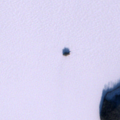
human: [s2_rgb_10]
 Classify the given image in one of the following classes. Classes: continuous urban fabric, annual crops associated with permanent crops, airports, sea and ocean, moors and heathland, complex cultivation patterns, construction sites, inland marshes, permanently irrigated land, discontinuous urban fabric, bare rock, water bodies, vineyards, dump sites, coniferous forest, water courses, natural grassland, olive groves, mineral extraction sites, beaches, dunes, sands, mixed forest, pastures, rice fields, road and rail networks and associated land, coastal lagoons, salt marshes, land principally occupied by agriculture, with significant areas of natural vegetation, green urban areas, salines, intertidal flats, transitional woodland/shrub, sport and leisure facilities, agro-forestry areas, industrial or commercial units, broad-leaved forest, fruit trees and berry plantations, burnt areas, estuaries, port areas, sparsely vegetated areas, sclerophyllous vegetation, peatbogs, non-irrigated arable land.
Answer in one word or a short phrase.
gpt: coniferous forest, water bodies